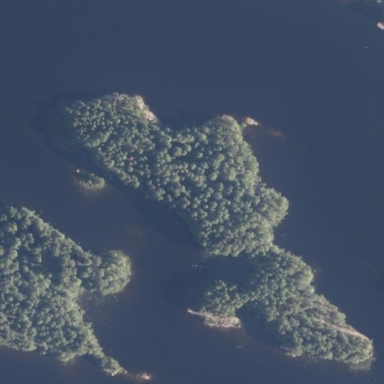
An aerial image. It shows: Islet surrounded by woodland.